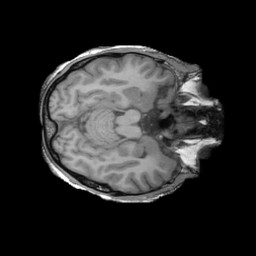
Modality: T1w
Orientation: axial
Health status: ill
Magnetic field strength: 3 T